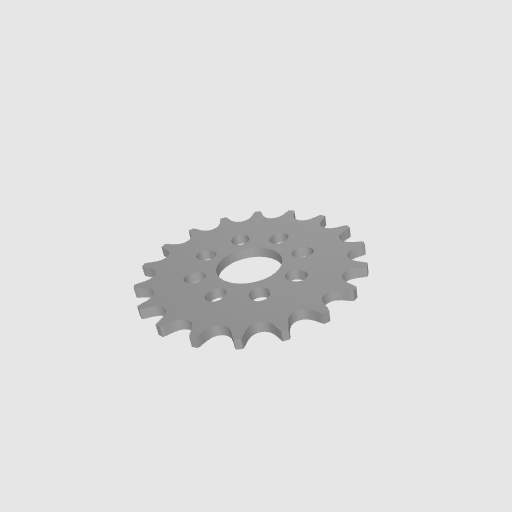
Part: HubMountAcetalSprocket18T